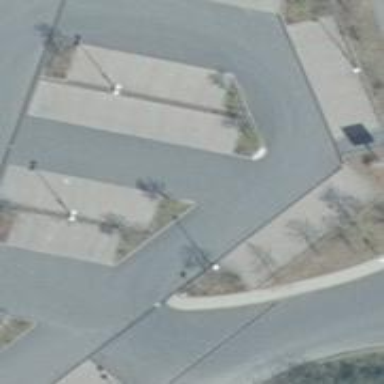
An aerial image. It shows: Road serving as parking aisle.